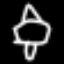
Label: airplane